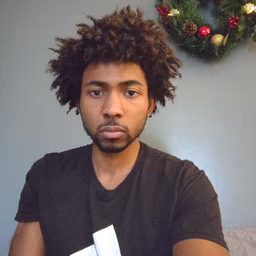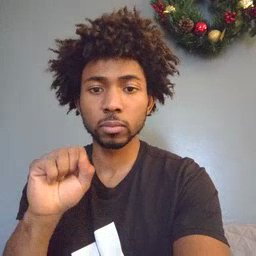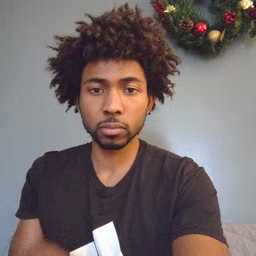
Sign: can